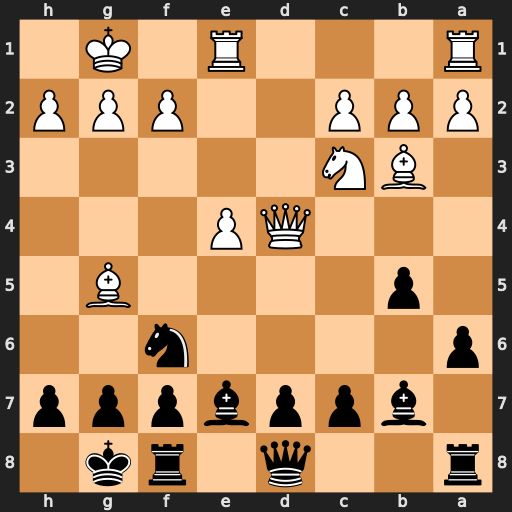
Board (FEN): r2q1rk1/1bppbppp/p4n2/1p4B1/3QP3/1BN5/PPP2PPP/R3R1K1
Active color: b
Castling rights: -
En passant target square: -
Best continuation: c5 Qd2 c4 Bxc4 bxc4